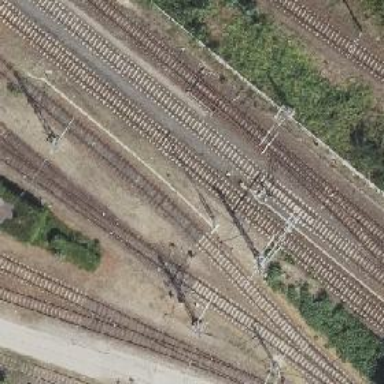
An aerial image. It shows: Railway signal.